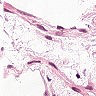
Metastatic tissue present: no